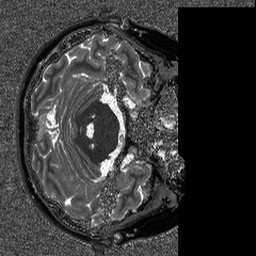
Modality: T1map
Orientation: axial
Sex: female